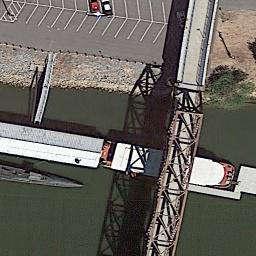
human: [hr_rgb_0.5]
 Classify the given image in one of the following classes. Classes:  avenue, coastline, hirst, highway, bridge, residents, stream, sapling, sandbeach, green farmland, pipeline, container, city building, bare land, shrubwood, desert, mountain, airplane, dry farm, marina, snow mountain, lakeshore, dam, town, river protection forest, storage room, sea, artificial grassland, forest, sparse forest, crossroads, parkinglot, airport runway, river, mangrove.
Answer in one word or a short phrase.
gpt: bridge